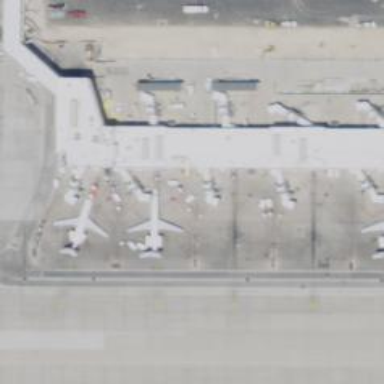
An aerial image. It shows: Airport gate.